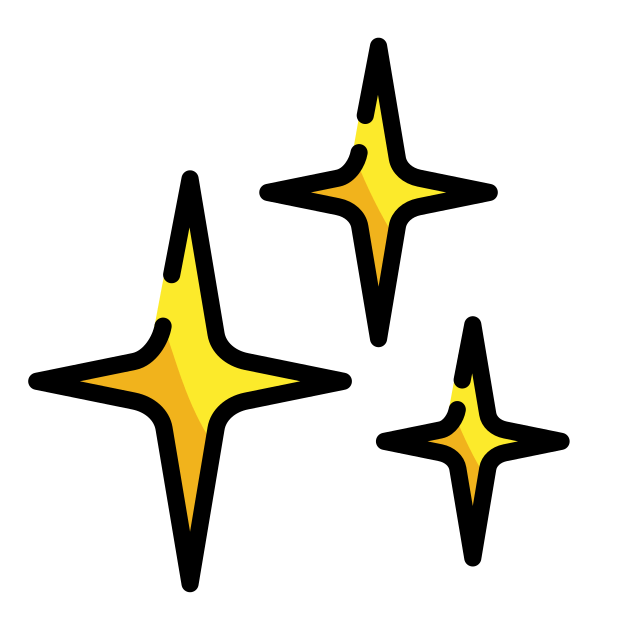
Emoji: ✨
Name: sparkles
Unicode: 0x2728